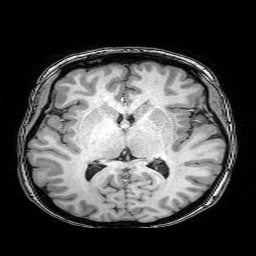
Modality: T1w
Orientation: coronal
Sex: female
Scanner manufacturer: philips
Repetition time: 0.008205 s
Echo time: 0.00378 s